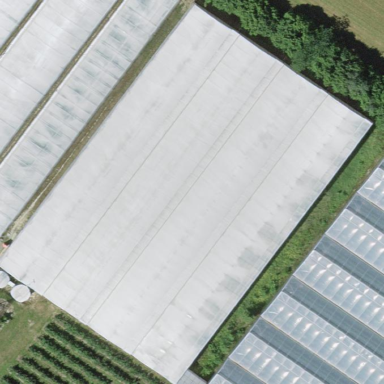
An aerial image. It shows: Greenhouse.